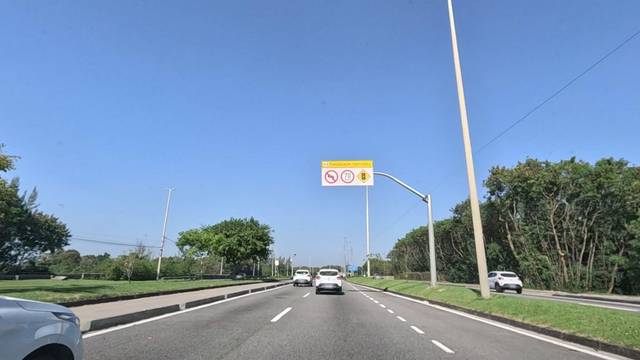
Region: Brazil
Coordinates: -22.986, -43.414